Interaction volume radius: 5 \u00c5
Interaction volume height: 10 \u00c5
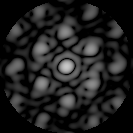
Disorder parameter: 0.4682